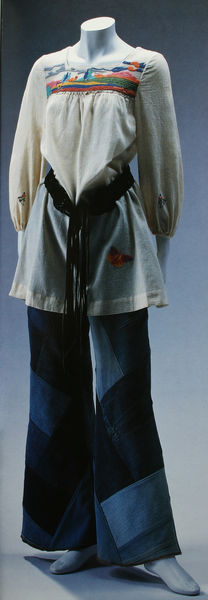
Titel: Kittel und Jeans
Künstler: Emmanuelle Khanh
Standort: Kyoto (Japan)
Institution: Kyoto Costume Institute
Schlagwörter: blau, grün, frau, kleid, schwarz, weiss, gürtel, rot, schal, beige, mode, muster, hemd, hose, bluse, kleidung, ärmel, stickerei, stoff, jeans, puppe, tracht, tunika, kaftan, patchwork, fashion, blouson, schlaghose